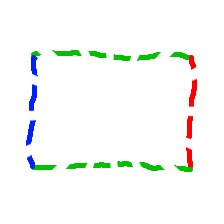
Shape: rectangle